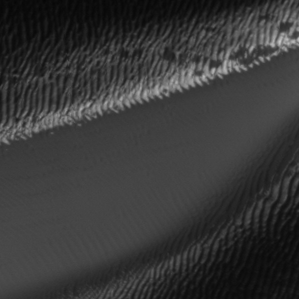
Label: frost